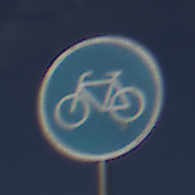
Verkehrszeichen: Radweg
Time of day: MorningAfternoon
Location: Outdoor (RoadRail)
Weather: PartlyCloudy
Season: NotSpecified
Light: Natural